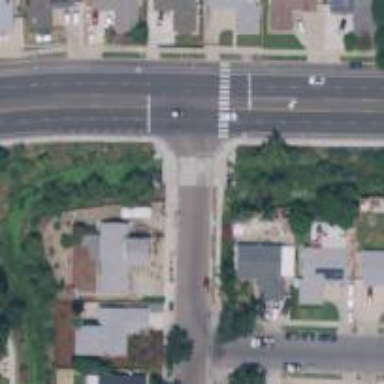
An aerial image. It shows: Footway crossing.